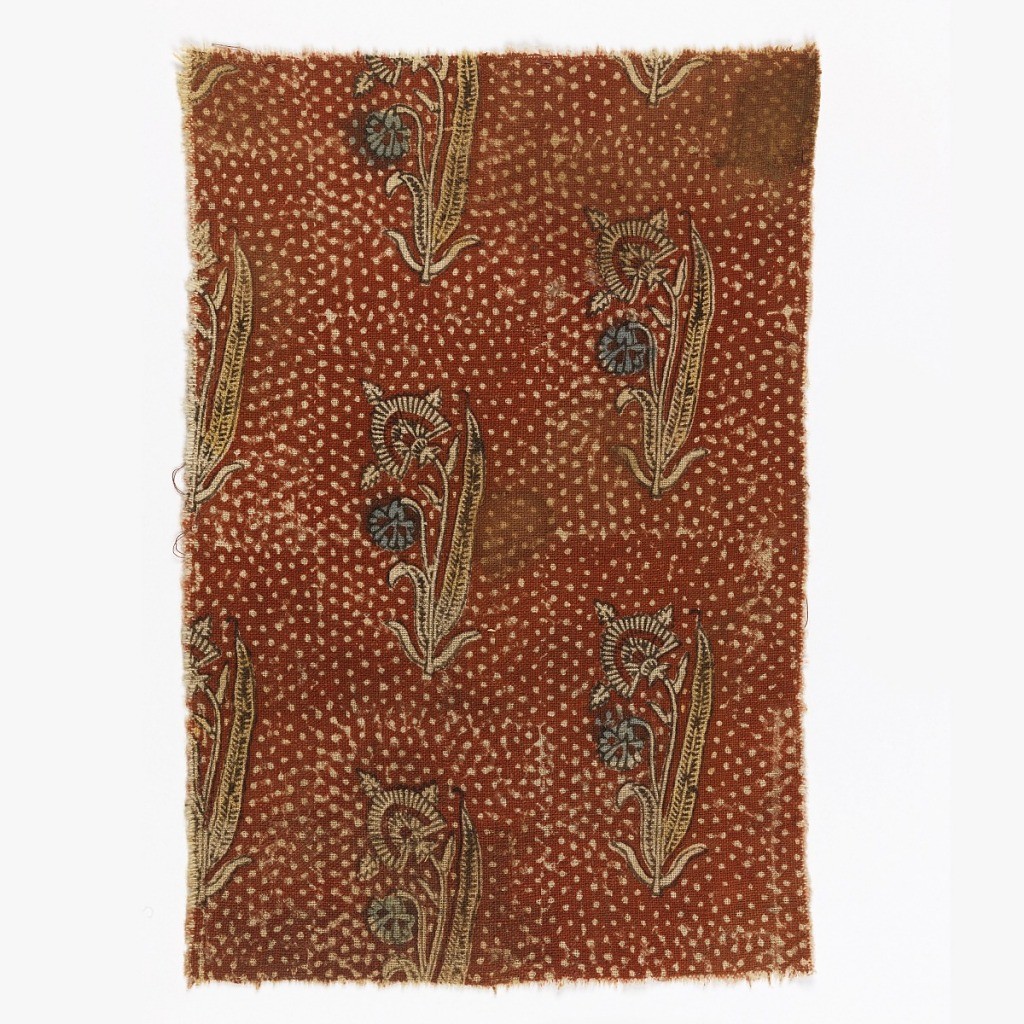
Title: Fragment
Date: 18th century
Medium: cotton Technique: plain weave; block printed using mordants and immersion dyeing
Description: Poppy-like plants arranged in staggered rows on a red with white dotted background.